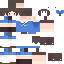
A male human skin with medium skin, wearing brown long hair dressed in a blue hoodie and black pants, featuring a closed mouth.